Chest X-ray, AP view. Patient: 37 years old, sex M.
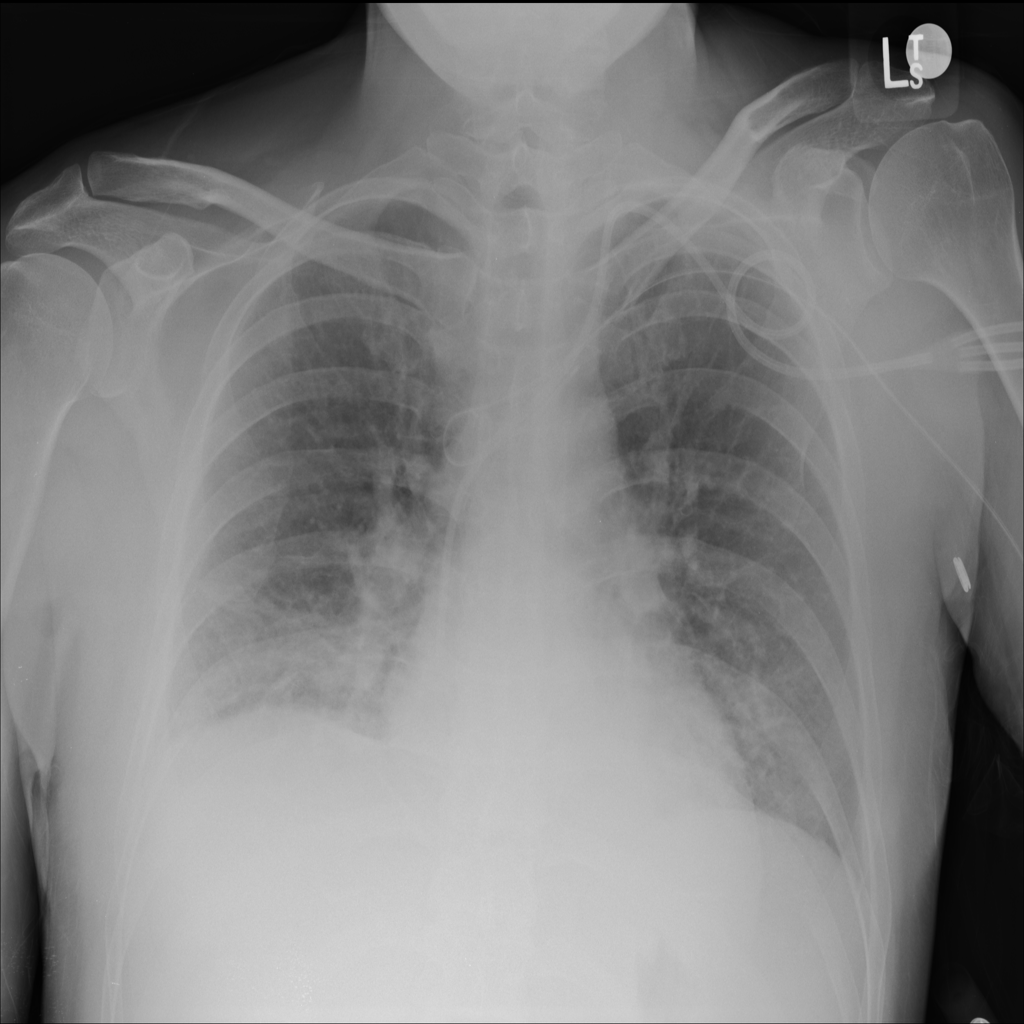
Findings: No Finding